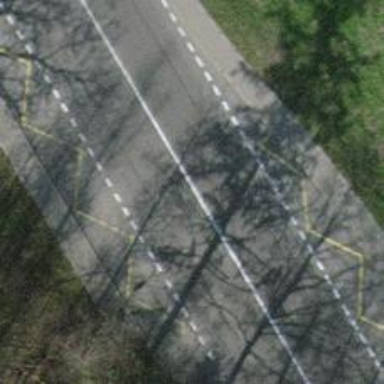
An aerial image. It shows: Bus stop with designated public transport stop position.